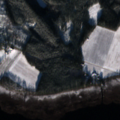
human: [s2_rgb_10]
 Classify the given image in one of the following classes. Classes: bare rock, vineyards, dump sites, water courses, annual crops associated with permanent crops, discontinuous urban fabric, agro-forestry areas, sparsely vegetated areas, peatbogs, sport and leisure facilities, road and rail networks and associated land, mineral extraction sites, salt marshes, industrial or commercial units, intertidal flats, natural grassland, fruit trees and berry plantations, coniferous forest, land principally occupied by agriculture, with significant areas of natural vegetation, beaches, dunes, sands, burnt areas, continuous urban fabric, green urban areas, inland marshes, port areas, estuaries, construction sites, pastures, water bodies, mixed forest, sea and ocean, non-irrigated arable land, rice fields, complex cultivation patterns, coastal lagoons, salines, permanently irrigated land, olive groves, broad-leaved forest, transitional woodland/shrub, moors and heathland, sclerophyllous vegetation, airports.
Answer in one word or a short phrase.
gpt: non-irrigated arable land, coniferous forest, transitional woodland/shrub, inland marshes, water bodies